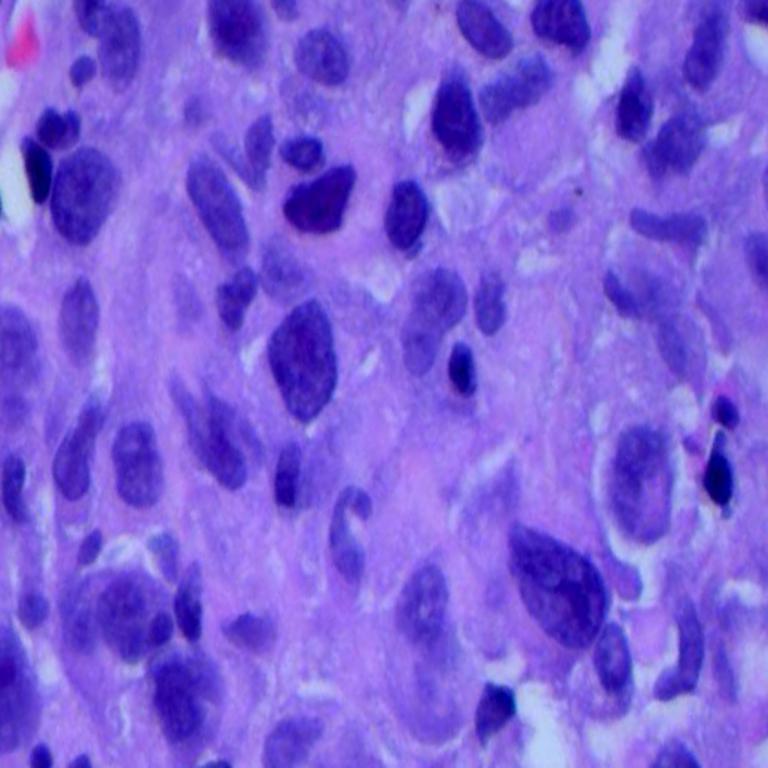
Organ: lung
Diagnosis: adenocarcinomas